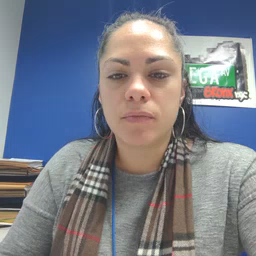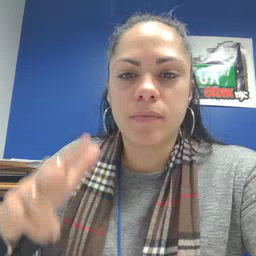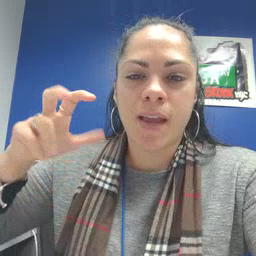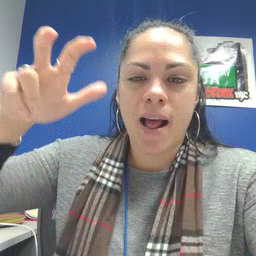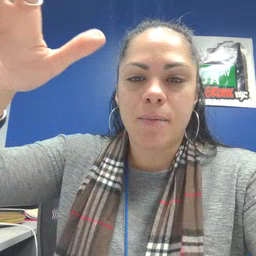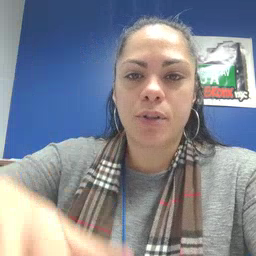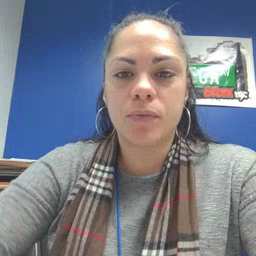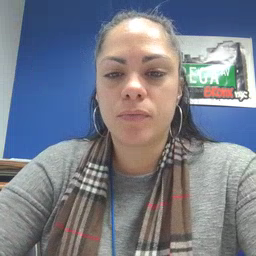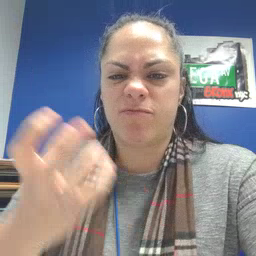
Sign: helicopter